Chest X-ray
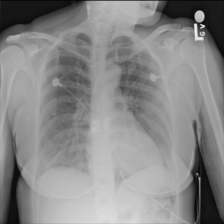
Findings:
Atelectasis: negative
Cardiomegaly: negative
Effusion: negative
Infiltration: negative
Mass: negative
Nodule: negative
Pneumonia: negative
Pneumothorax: negative
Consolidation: negative
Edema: negative
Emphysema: negative
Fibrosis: negative
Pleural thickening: negative
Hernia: negative